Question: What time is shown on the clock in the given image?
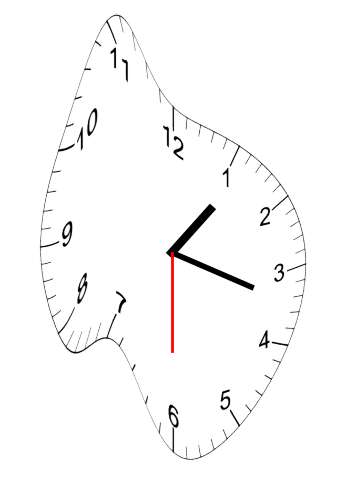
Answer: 01:17:30